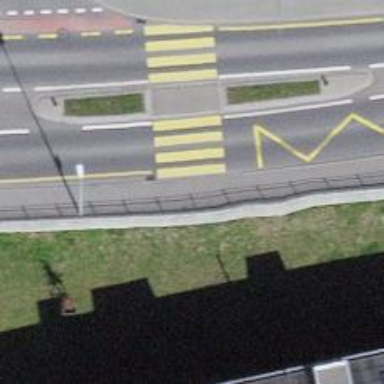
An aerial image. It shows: Sidewalk along the footway.